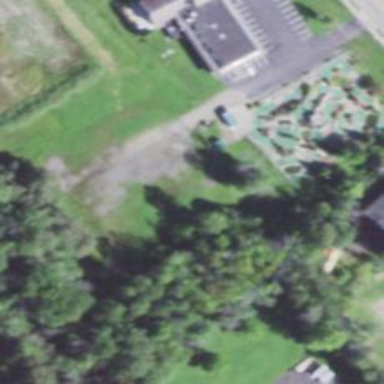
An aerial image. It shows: Miniature golf leisure land.